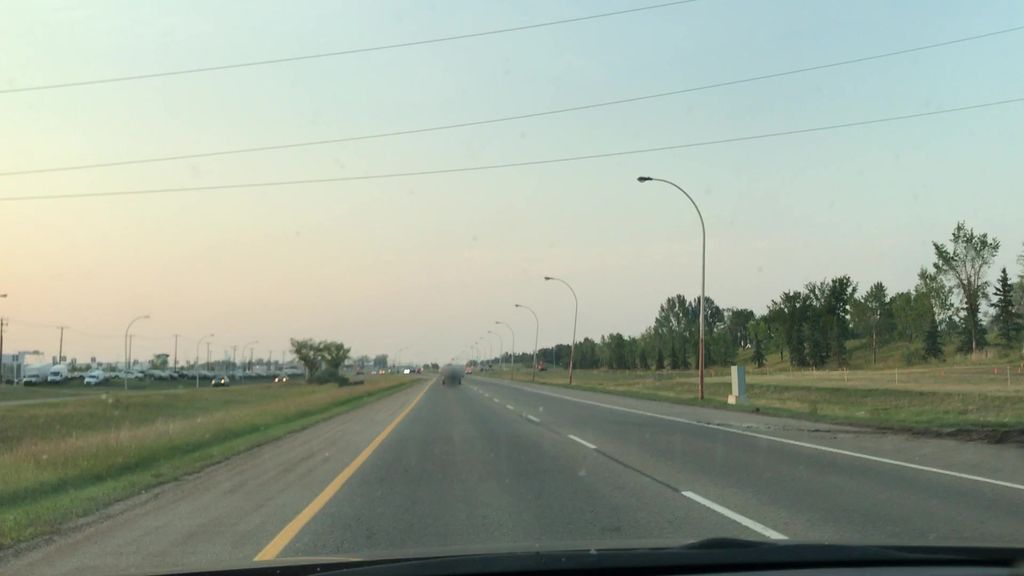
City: edmonton